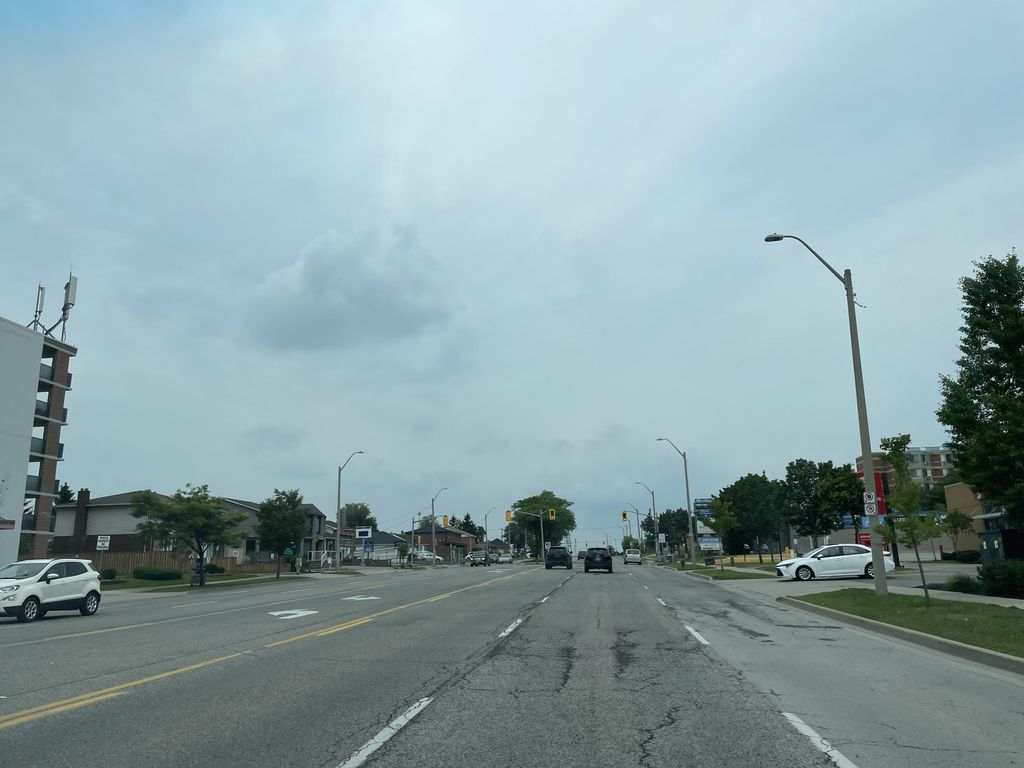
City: hamilton